高一 · 逻辑题
（2018 春$\cdot$陆川县校级期末）给出如图的程序框图, 程序输出的结果是

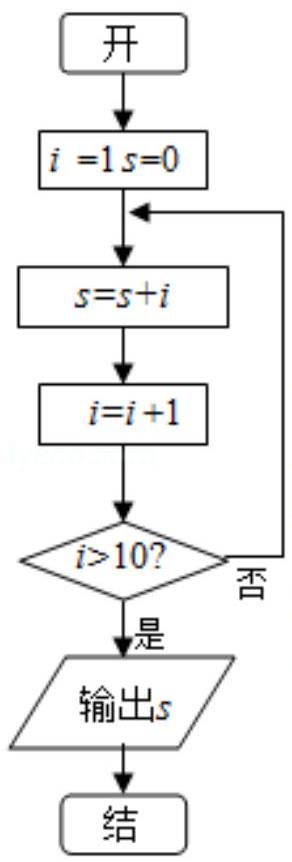
答案: 55
解析: 解：由已知变量初始值为: $i=1$, 累加变量 $S=0$;

每次变量 $i$ 递增 1 , 而 $i \leqslant 10$ 时执行程序, $i>10$ 就终止循环, 输出 $S$,

因此有 $S=1+2+3+4+\cdots+10=55$.

故答案为: 55